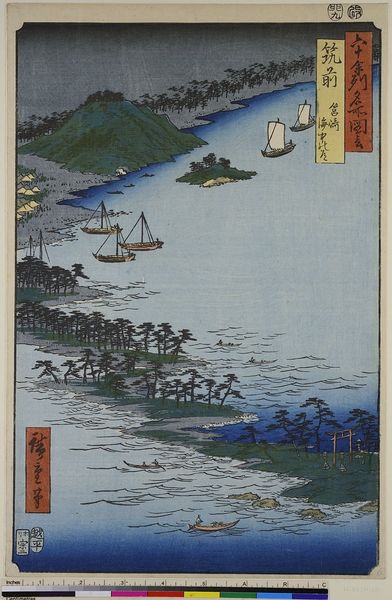
Titel: Die Provinz Chikuzen: die Hako Landzunge, die Straße durchs Meer, Blatt 59 aus der Serie: Berühmte Orte der rund 60 Provinzen
Künstler: Utagawa Hiroshige
Standort: Hamburg
Institution: Museum für Kunst und Gewerbe Hamburg
Schlagwörter: berg, blau, wasser, weiß, bäume, gelb, grün, menschen, rot, hügel, boot, boote, holzschnitt, japan, schiffe, segel, segelboot, wellen, segelschiff, hafen, kutter, schriftzeichen, segelboote, druckgraphik, druckgrafik, poster, zeit, farbholzschnitt, maßstab, asia, anzeige, korea, edo, reproduktionen, druckerzeugnisse, segeljacht, segelyacht, küste, ukiyo